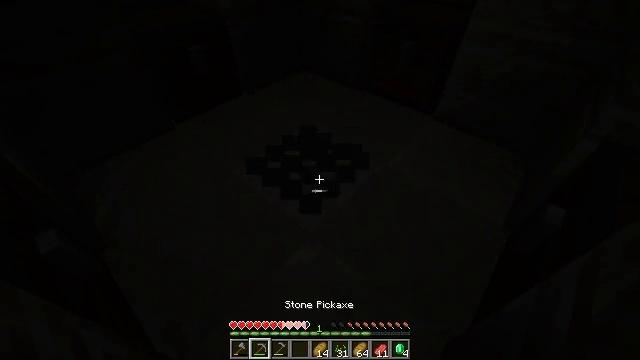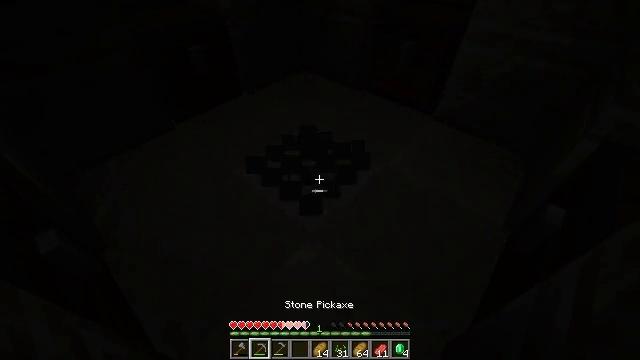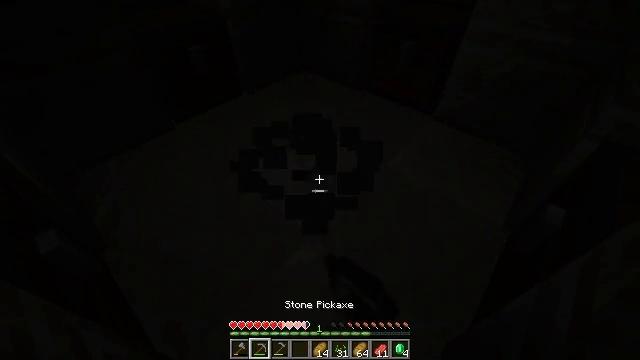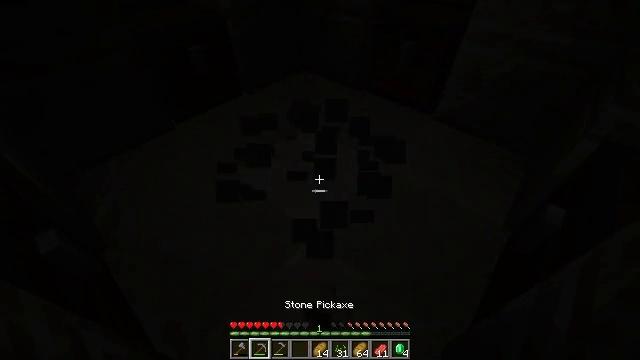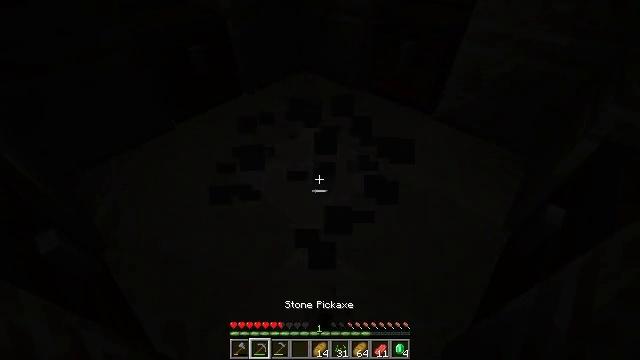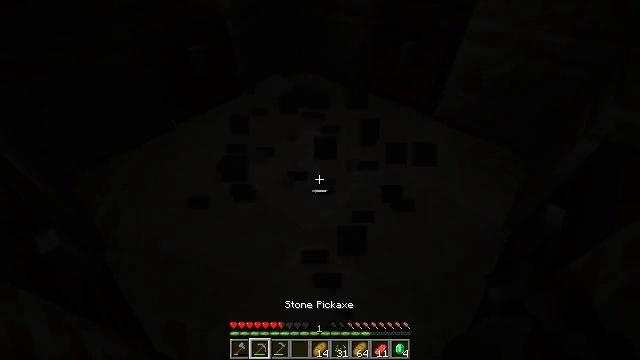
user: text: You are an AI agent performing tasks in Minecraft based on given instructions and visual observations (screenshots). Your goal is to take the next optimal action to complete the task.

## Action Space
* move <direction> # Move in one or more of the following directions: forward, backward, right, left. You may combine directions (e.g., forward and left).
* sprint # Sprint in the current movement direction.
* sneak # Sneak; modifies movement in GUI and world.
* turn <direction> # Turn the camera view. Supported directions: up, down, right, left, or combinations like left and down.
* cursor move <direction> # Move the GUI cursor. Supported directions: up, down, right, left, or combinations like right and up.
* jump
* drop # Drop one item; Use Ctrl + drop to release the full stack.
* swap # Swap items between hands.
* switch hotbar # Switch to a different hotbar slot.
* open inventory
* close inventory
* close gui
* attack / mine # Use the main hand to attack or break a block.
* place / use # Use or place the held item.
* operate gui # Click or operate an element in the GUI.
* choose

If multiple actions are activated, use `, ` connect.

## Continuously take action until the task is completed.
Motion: motion action
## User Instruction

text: Retrieve the stone pressure plate by mining it.
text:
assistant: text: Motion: attack / mine
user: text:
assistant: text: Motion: attack / mine
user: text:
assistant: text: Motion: attack / mine
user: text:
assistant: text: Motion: attack / mine
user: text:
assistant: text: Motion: attack / mine
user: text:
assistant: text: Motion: attack / mine